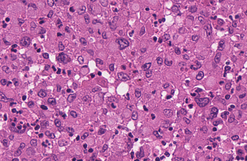
Tumor epithelial tissue: yes
Tumor-associated stroma tissue: no
Normal tissue: no